Interaction volume radius: 10 \u00c5
Interaction volume height: 25 \u00c5
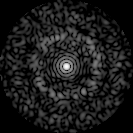
Disorder parameter: 0.8212